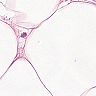
Metastatic tissue present: no